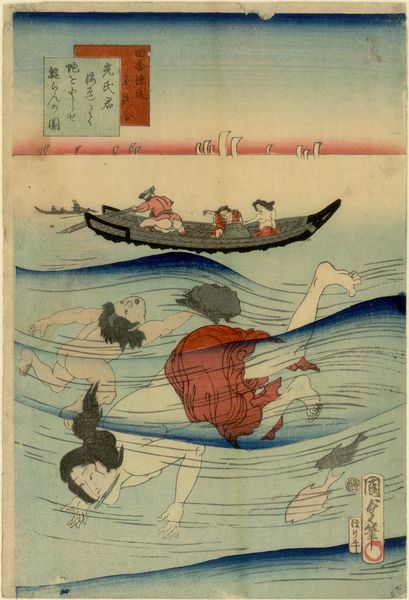
Titel: Perlentaucher
Künstler: Utagawa Kunisada
Standort: Wien
Institution: Albertina, Wien
Schlagwörter: blau, fuß, himmel, mann, meer, nackt, wasser, badende, menschen, frau, männer, schwarz, weiss, zeichen, zeichnung, rot, messer, horizont, haare, stoff, kind, boot, boote, ruder, holzschnitt, japan, schiff, schiffe, schrift, segel, segelschiffe, wellen, ruhe, fischer, sonnenuntergang, rudern, inschrift, halbnackt, japanisch, schriftzeichen, zehen, tusche, schwimmen, asien, text, tauchen, asiatisch, stempel, darstellung, chinesisch, china, fisch, strudel, röte, netz, fische, rufen, schwimmer, ertrinken, schwimmend, ertrinkende, taucher, seetang, flucht, hiroshige, tuschemalerei, perlentaucher, hirsohige, ertrnken, hirizont